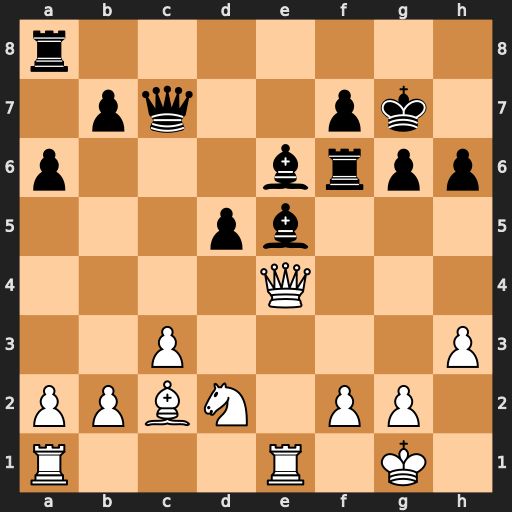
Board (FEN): r7/1pq2pk1/p3brpp/3pb3/4Q3/2P4P/PPBN1PP1/R3R1K1
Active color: w
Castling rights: -
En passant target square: -
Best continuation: Qxe5 Qxe5 Rxe5